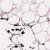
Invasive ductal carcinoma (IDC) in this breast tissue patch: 0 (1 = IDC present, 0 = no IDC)